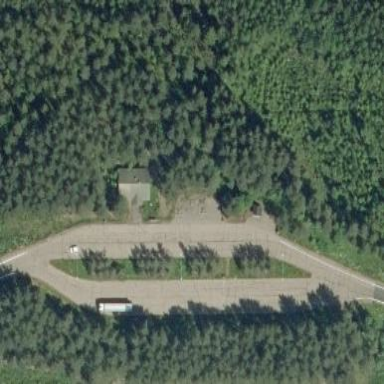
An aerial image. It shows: Rest area on the road.